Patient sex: F
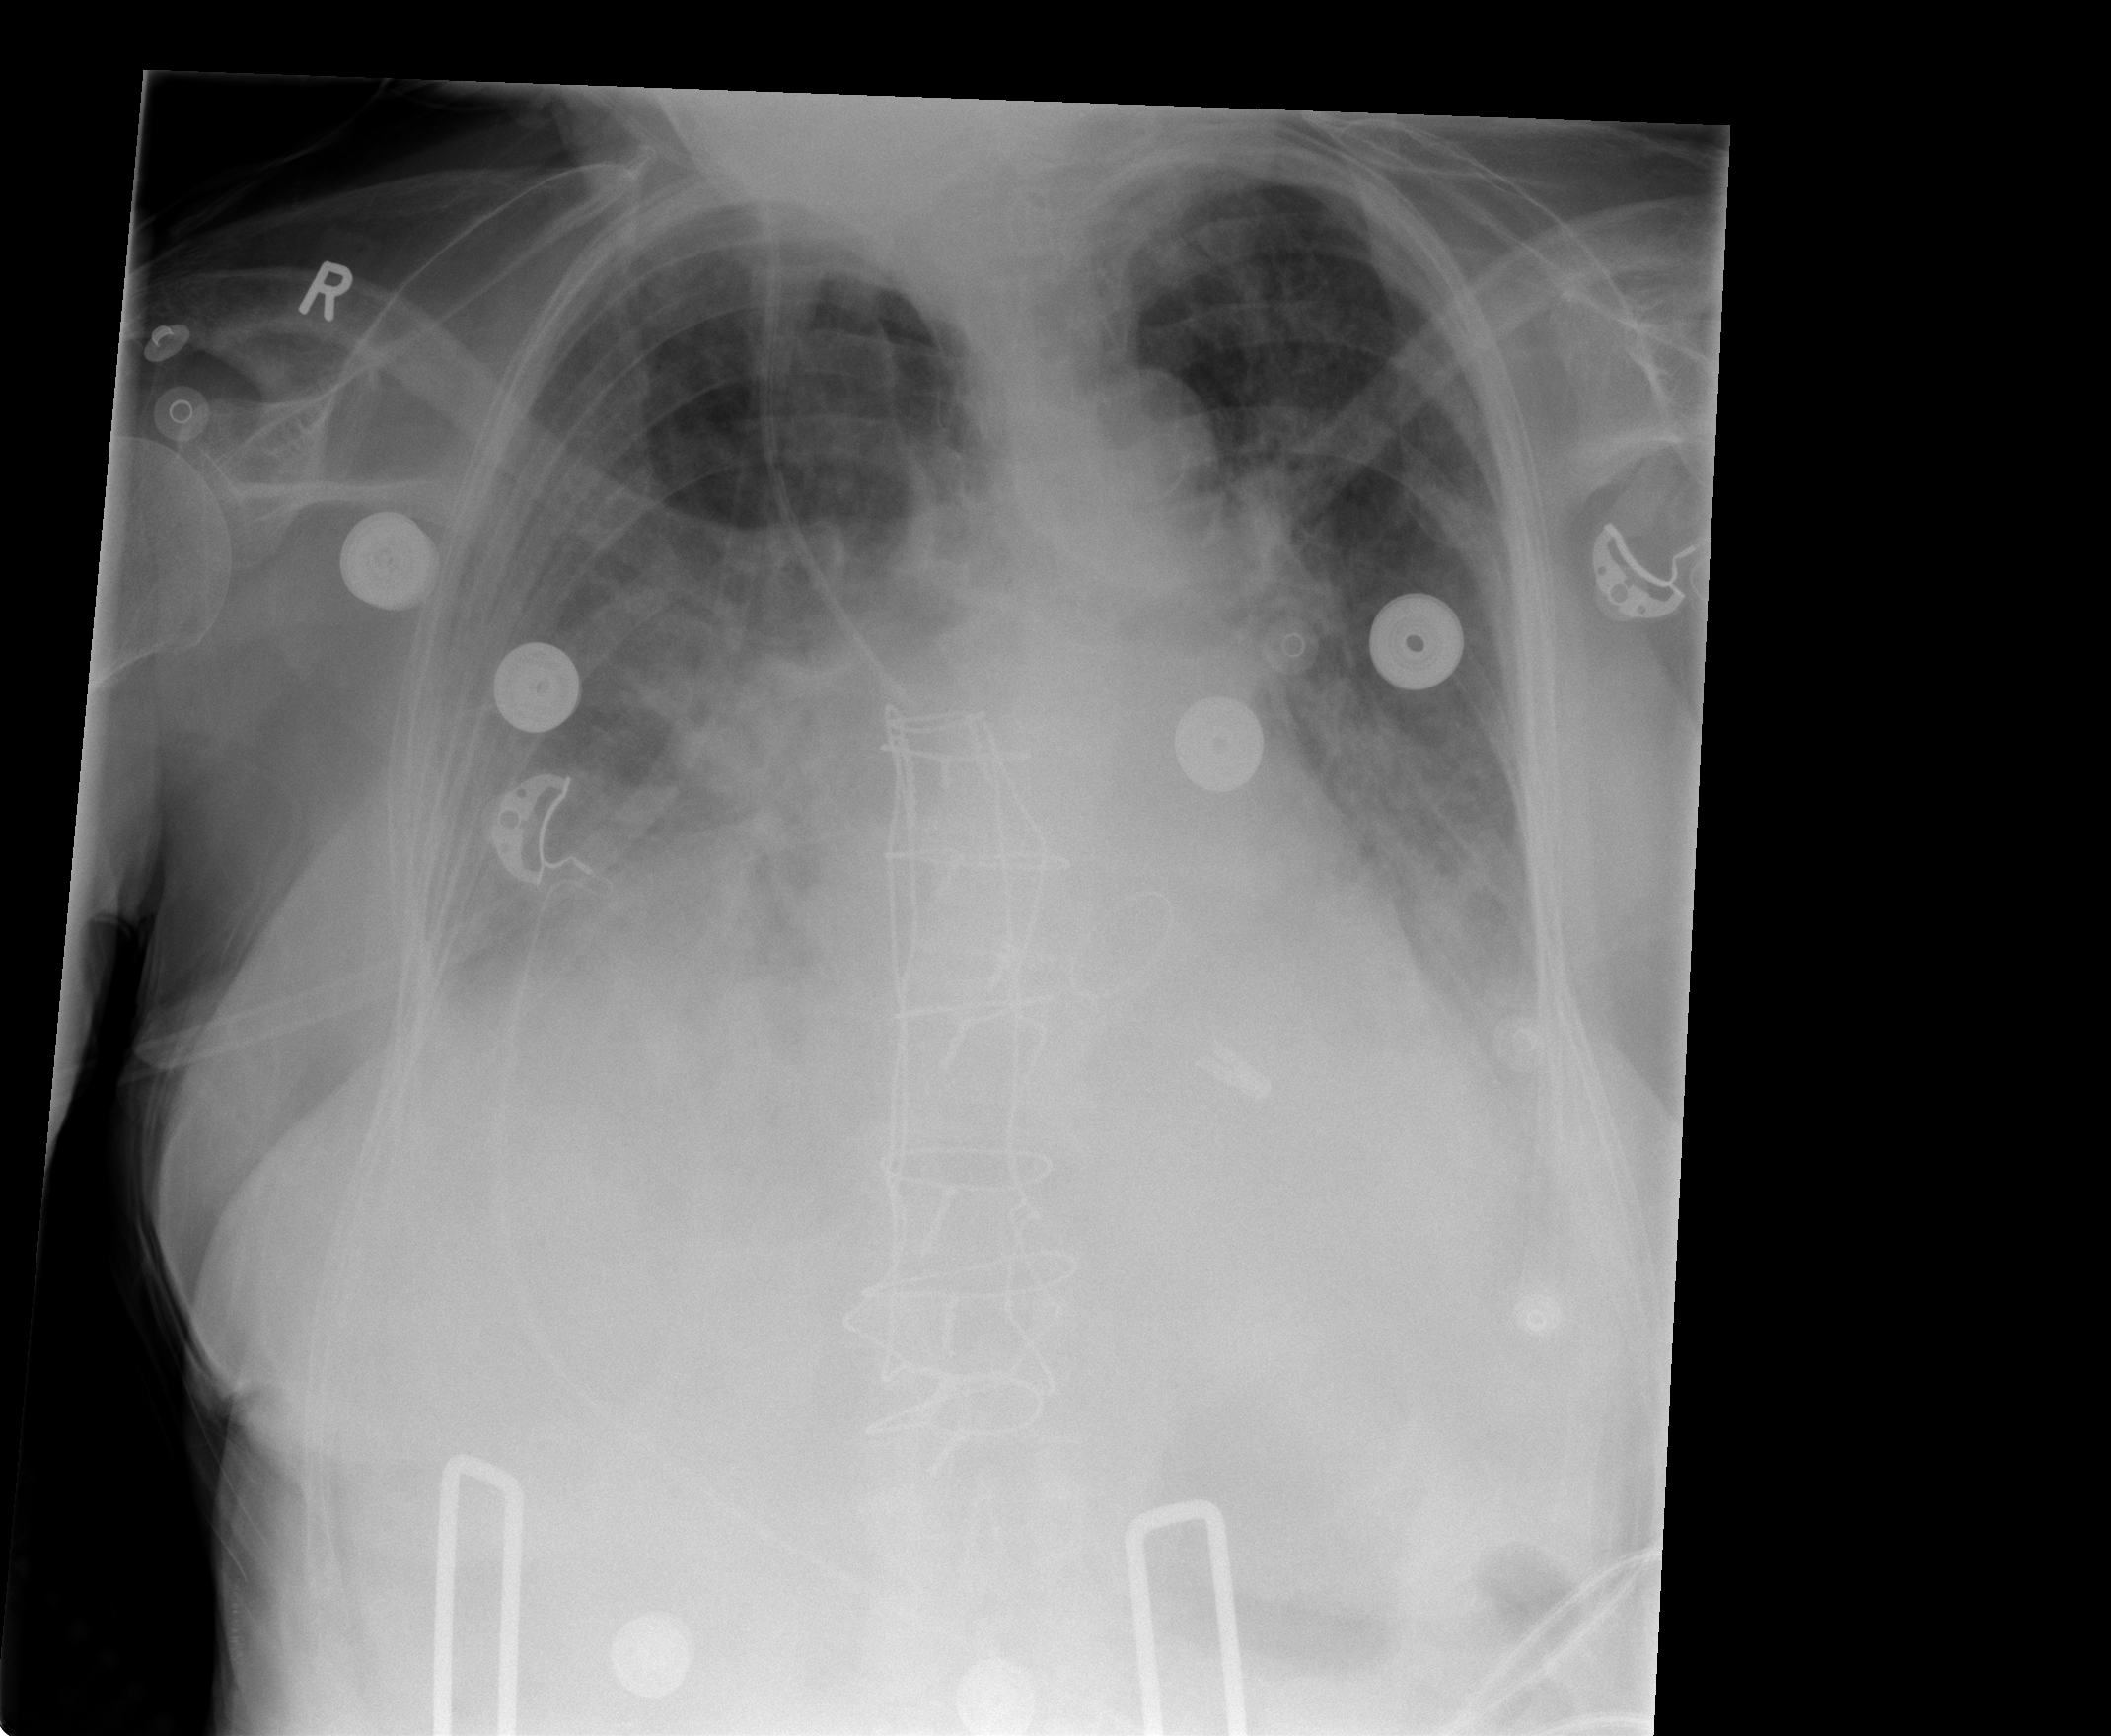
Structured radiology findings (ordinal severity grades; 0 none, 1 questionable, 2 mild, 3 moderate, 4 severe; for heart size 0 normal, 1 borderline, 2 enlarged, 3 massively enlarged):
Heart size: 2
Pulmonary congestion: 2
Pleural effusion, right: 2
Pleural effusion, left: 2
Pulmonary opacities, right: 3
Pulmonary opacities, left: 2
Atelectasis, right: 2
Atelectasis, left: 2